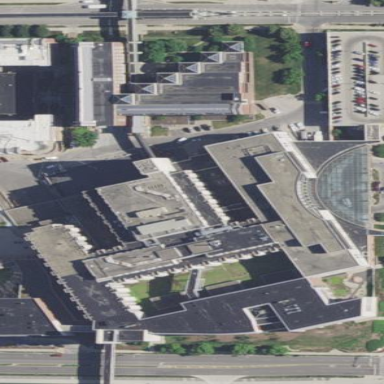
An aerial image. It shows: Healthcare facility identified as hospital.